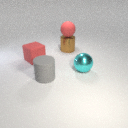
large brown metal cylinder below large red rubber sphere